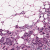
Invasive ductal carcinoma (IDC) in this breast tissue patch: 0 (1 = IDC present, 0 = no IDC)